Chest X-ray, AP view. Patient: 26 years old, sex F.
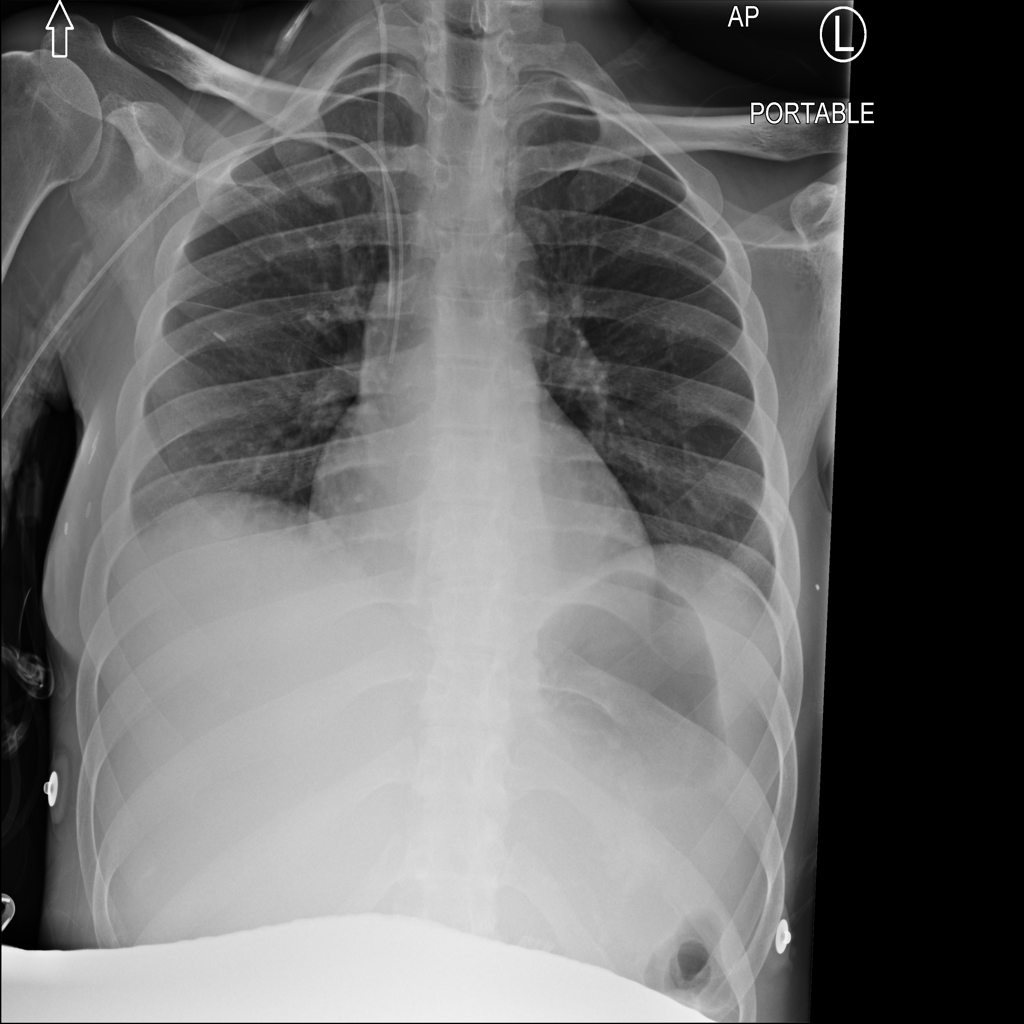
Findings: No Finding